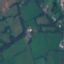
Land use / land cover: Pasture